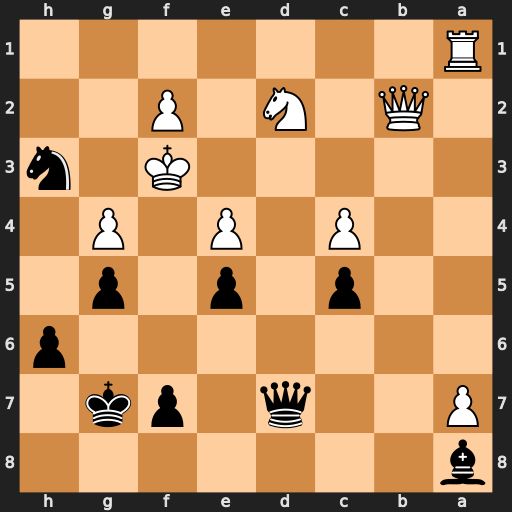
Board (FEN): b7/P2q1pk1/7p/2p1p1p1/2P1P1P1/5K1n/1Q1N1P2/R7
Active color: b
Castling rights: -
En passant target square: -
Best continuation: Qd3+ Kg2 Nf4+ Kg1 Qh3